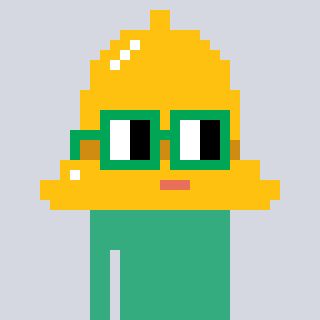
a pixel art character with square green glasses, a bell-shaped head and a teal-colored body on a cool background